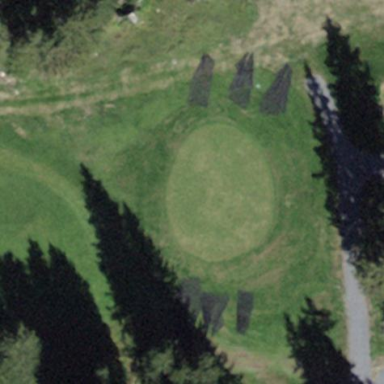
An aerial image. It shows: Picturesque green golfing area with grass land use.